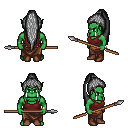
a pixel art fantasy rpg character, male body template, orc, green skin, maroon pirate shirt, robe skirt, gray extra-long topknot hairstyle, bracelets, brown shoes, spear, four views (front, back, left, right), 2x2 character sprite sheet, small pixel art, hard edges, no anti-aliasing